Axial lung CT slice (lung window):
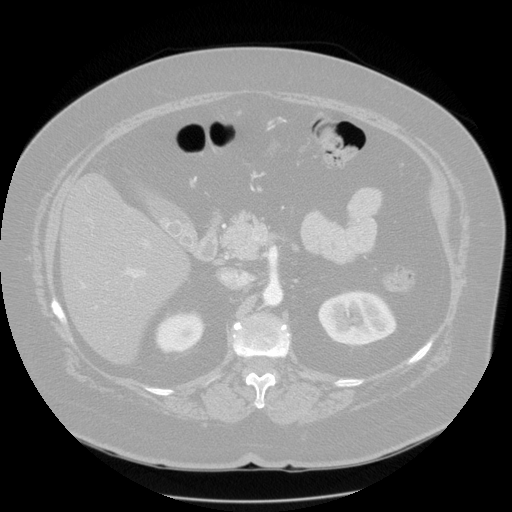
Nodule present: no